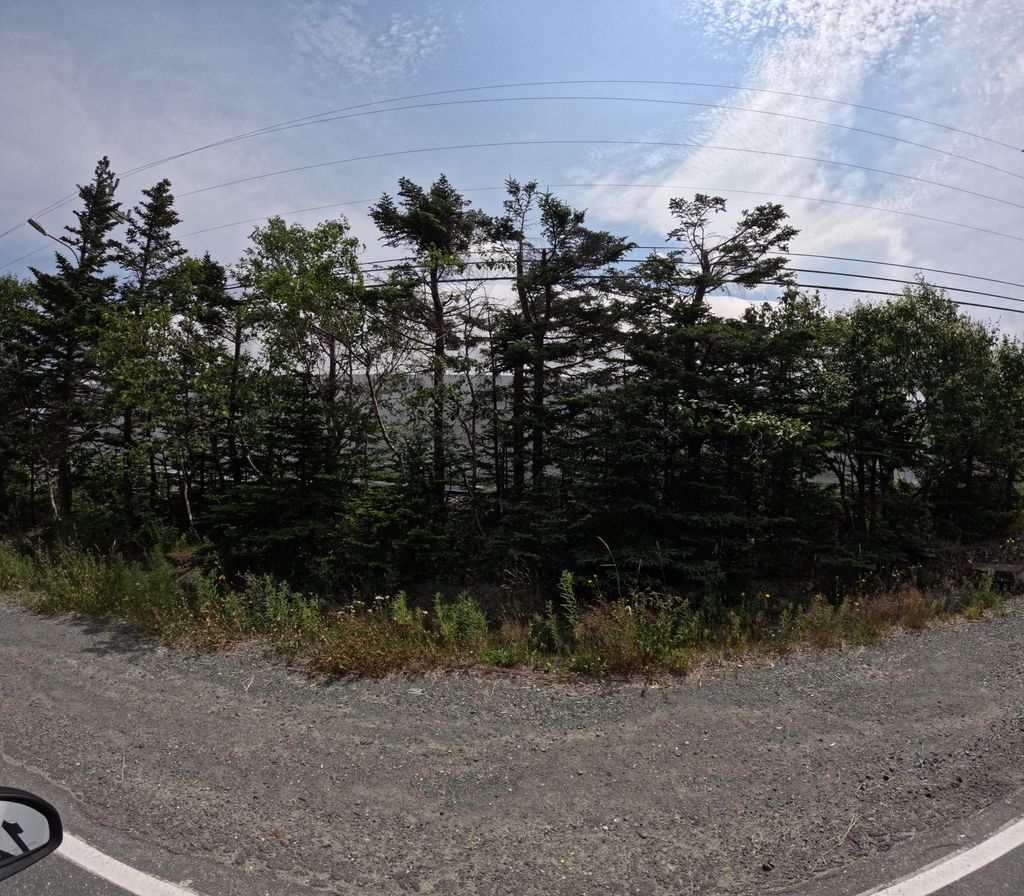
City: st_johns